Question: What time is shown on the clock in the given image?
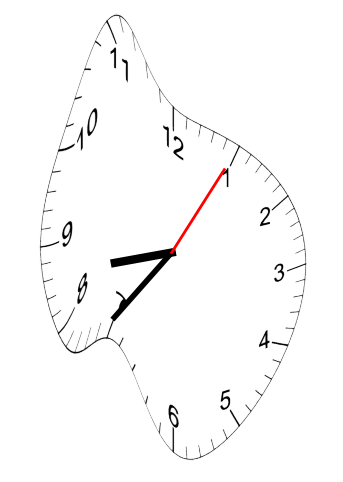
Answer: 08:36:05